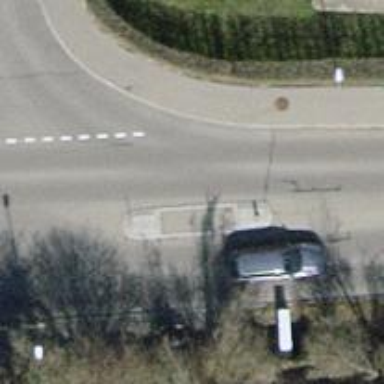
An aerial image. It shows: Unmarked crossing on footway.